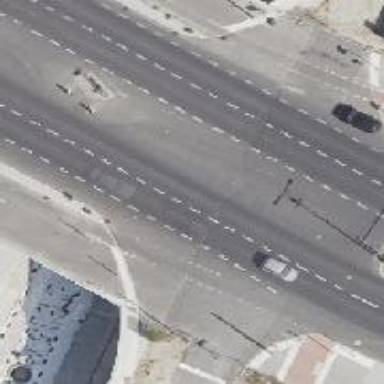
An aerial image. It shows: Secondary road with lane markings on bridge. It is dual carriageway with asphalt surfaces on both sides.